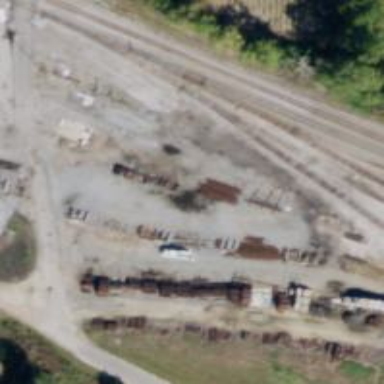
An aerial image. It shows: Abandoned railway yard is depicted.